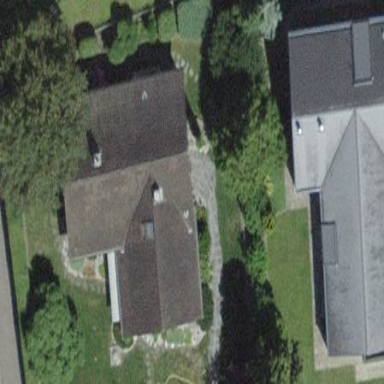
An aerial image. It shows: Building with tile roof.